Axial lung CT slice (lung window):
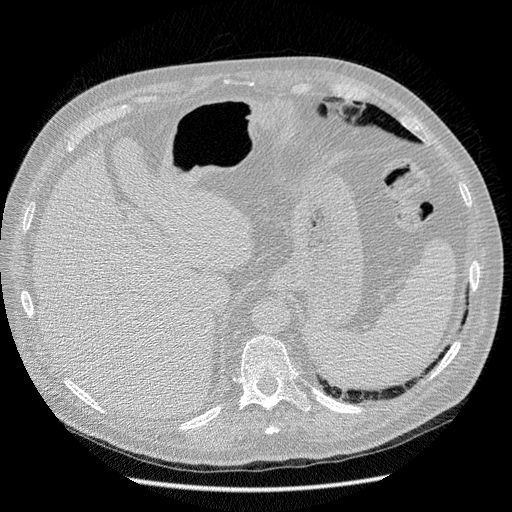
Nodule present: no